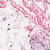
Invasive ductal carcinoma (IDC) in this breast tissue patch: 0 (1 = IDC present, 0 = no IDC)